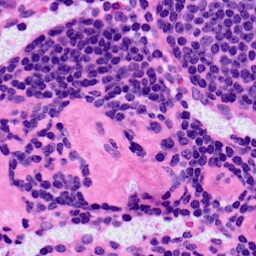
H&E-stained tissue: LymphNode